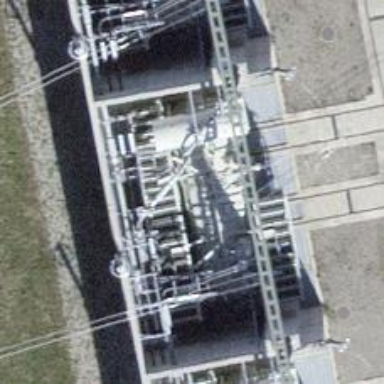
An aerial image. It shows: Outdoor transformer.